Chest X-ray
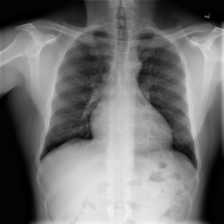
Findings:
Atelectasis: negative
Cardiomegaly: negative
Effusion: negative
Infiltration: negative
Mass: negative
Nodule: negative
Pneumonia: negative
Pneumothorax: negative
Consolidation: negative
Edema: negative
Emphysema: negative
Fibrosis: negative
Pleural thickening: negative
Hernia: negative